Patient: sex M, age 64
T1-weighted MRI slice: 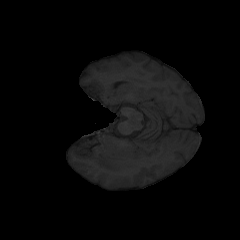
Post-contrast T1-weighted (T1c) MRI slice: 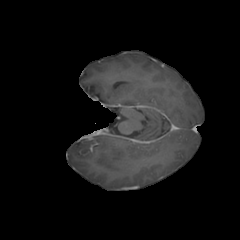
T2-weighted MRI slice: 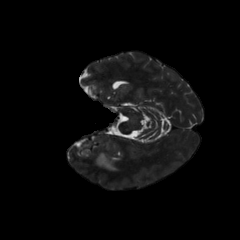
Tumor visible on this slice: yes
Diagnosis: Astrocytoma, IDH-mutant
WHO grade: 3